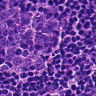
Metastatic tissue present: no